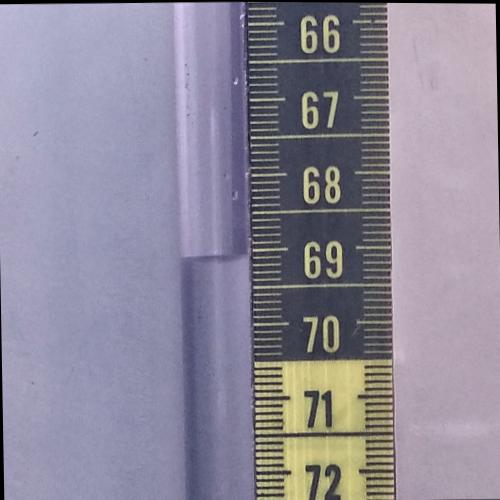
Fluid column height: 69.1 cm